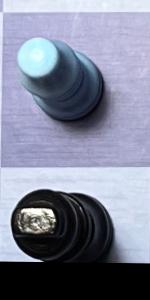
Label: King_Black